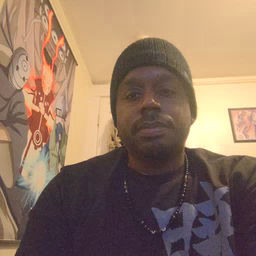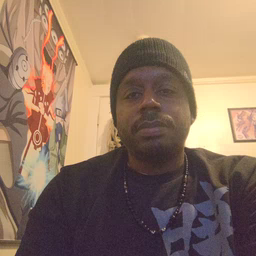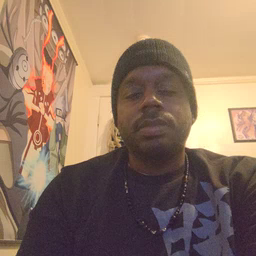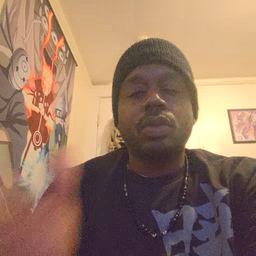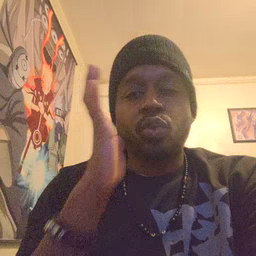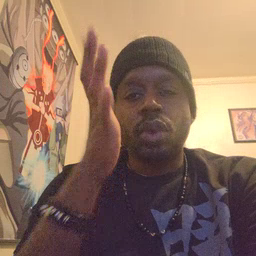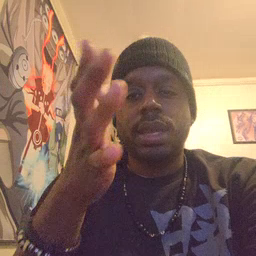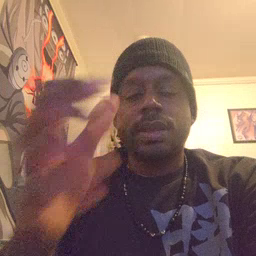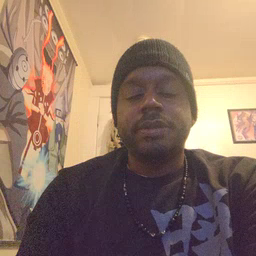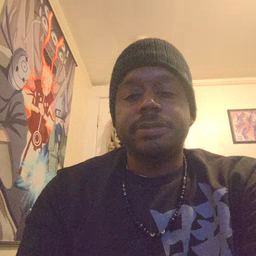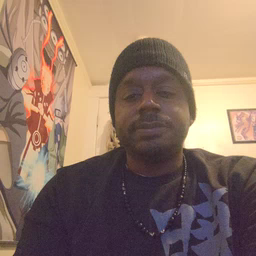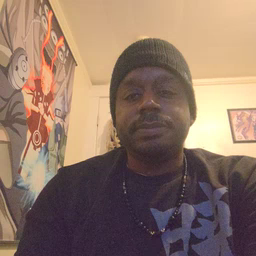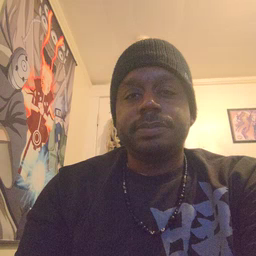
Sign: will